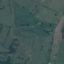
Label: Pasture